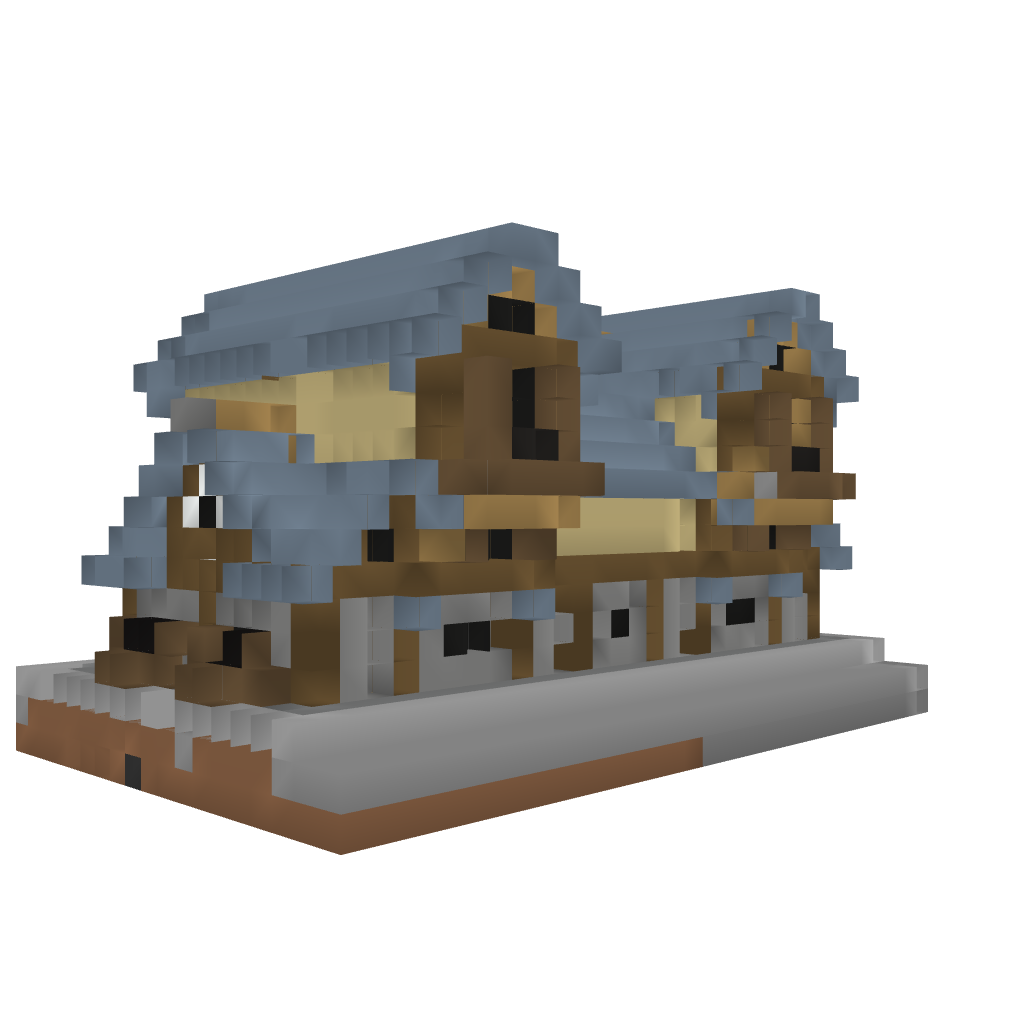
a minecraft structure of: Medieval Tavern Inn